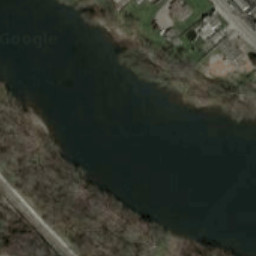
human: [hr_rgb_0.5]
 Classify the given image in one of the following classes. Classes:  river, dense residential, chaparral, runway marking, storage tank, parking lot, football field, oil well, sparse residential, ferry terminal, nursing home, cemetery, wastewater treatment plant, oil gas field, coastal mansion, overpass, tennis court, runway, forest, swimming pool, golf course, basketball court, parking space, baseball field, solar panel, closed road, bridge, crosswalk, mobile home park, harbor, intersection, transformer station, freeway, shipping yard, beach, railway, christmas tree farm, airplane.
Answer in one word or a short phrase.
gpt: river